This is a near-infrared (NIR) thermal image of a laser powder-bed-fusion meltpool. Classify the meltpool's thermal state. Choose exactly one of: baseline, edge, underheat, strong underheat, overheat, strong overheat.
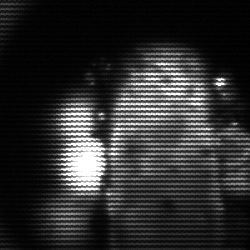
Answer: strong underheat